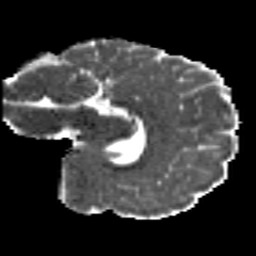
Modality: MD
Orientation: sagittal
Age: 20
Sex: male
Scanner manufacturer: siemens
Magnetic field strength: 3 T
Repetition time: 8.8 s
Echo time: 0.085 s